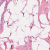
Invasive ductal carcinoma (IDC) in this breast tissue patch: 0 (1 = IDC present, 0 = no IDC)